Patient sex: M
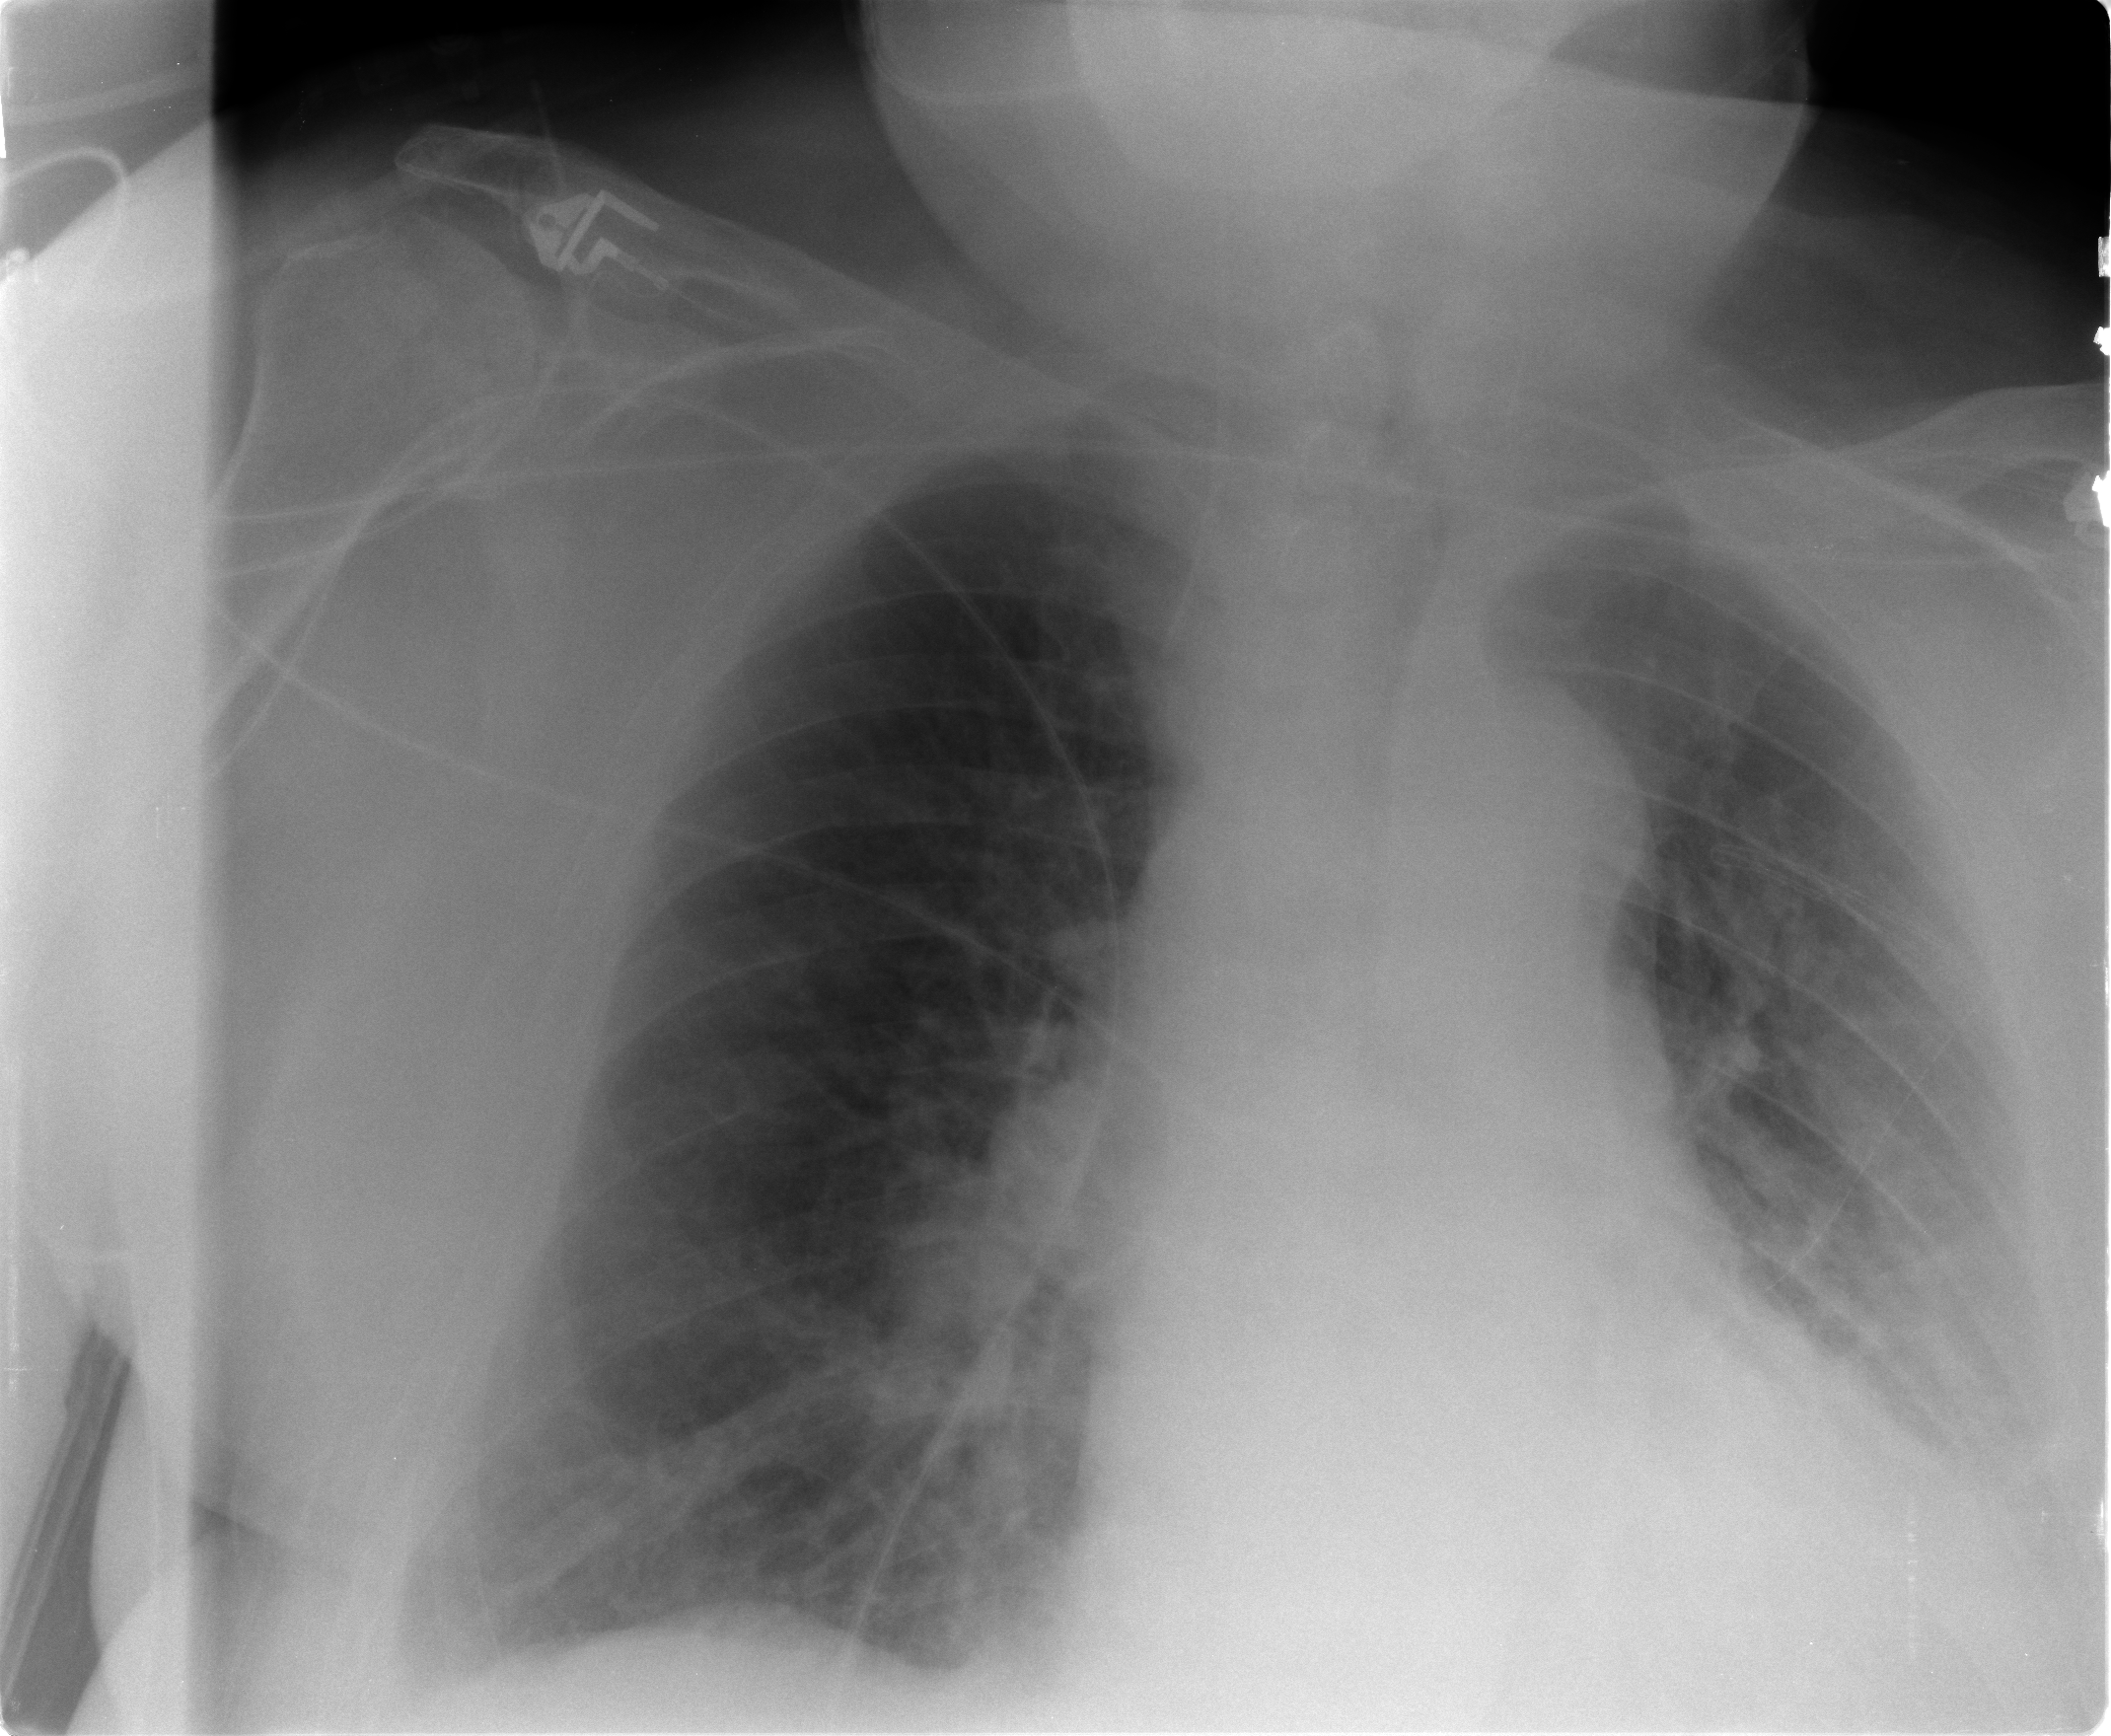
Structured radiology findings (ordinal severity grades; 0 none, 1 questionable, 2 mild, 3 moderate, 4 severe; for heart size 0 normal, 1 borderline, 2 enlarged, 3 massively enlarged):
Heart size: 2
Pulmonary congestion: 3
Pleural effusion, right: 0
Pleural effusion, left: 2
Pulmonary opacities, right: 0
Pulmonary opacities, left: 0
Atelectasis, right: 2
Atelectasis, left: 3